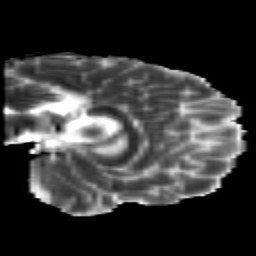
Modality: MD
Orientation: sagittal
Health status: healthy
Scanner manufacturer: siemens
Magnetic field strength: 3 T
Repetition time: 10 s
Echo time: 0.092 s